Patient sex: M
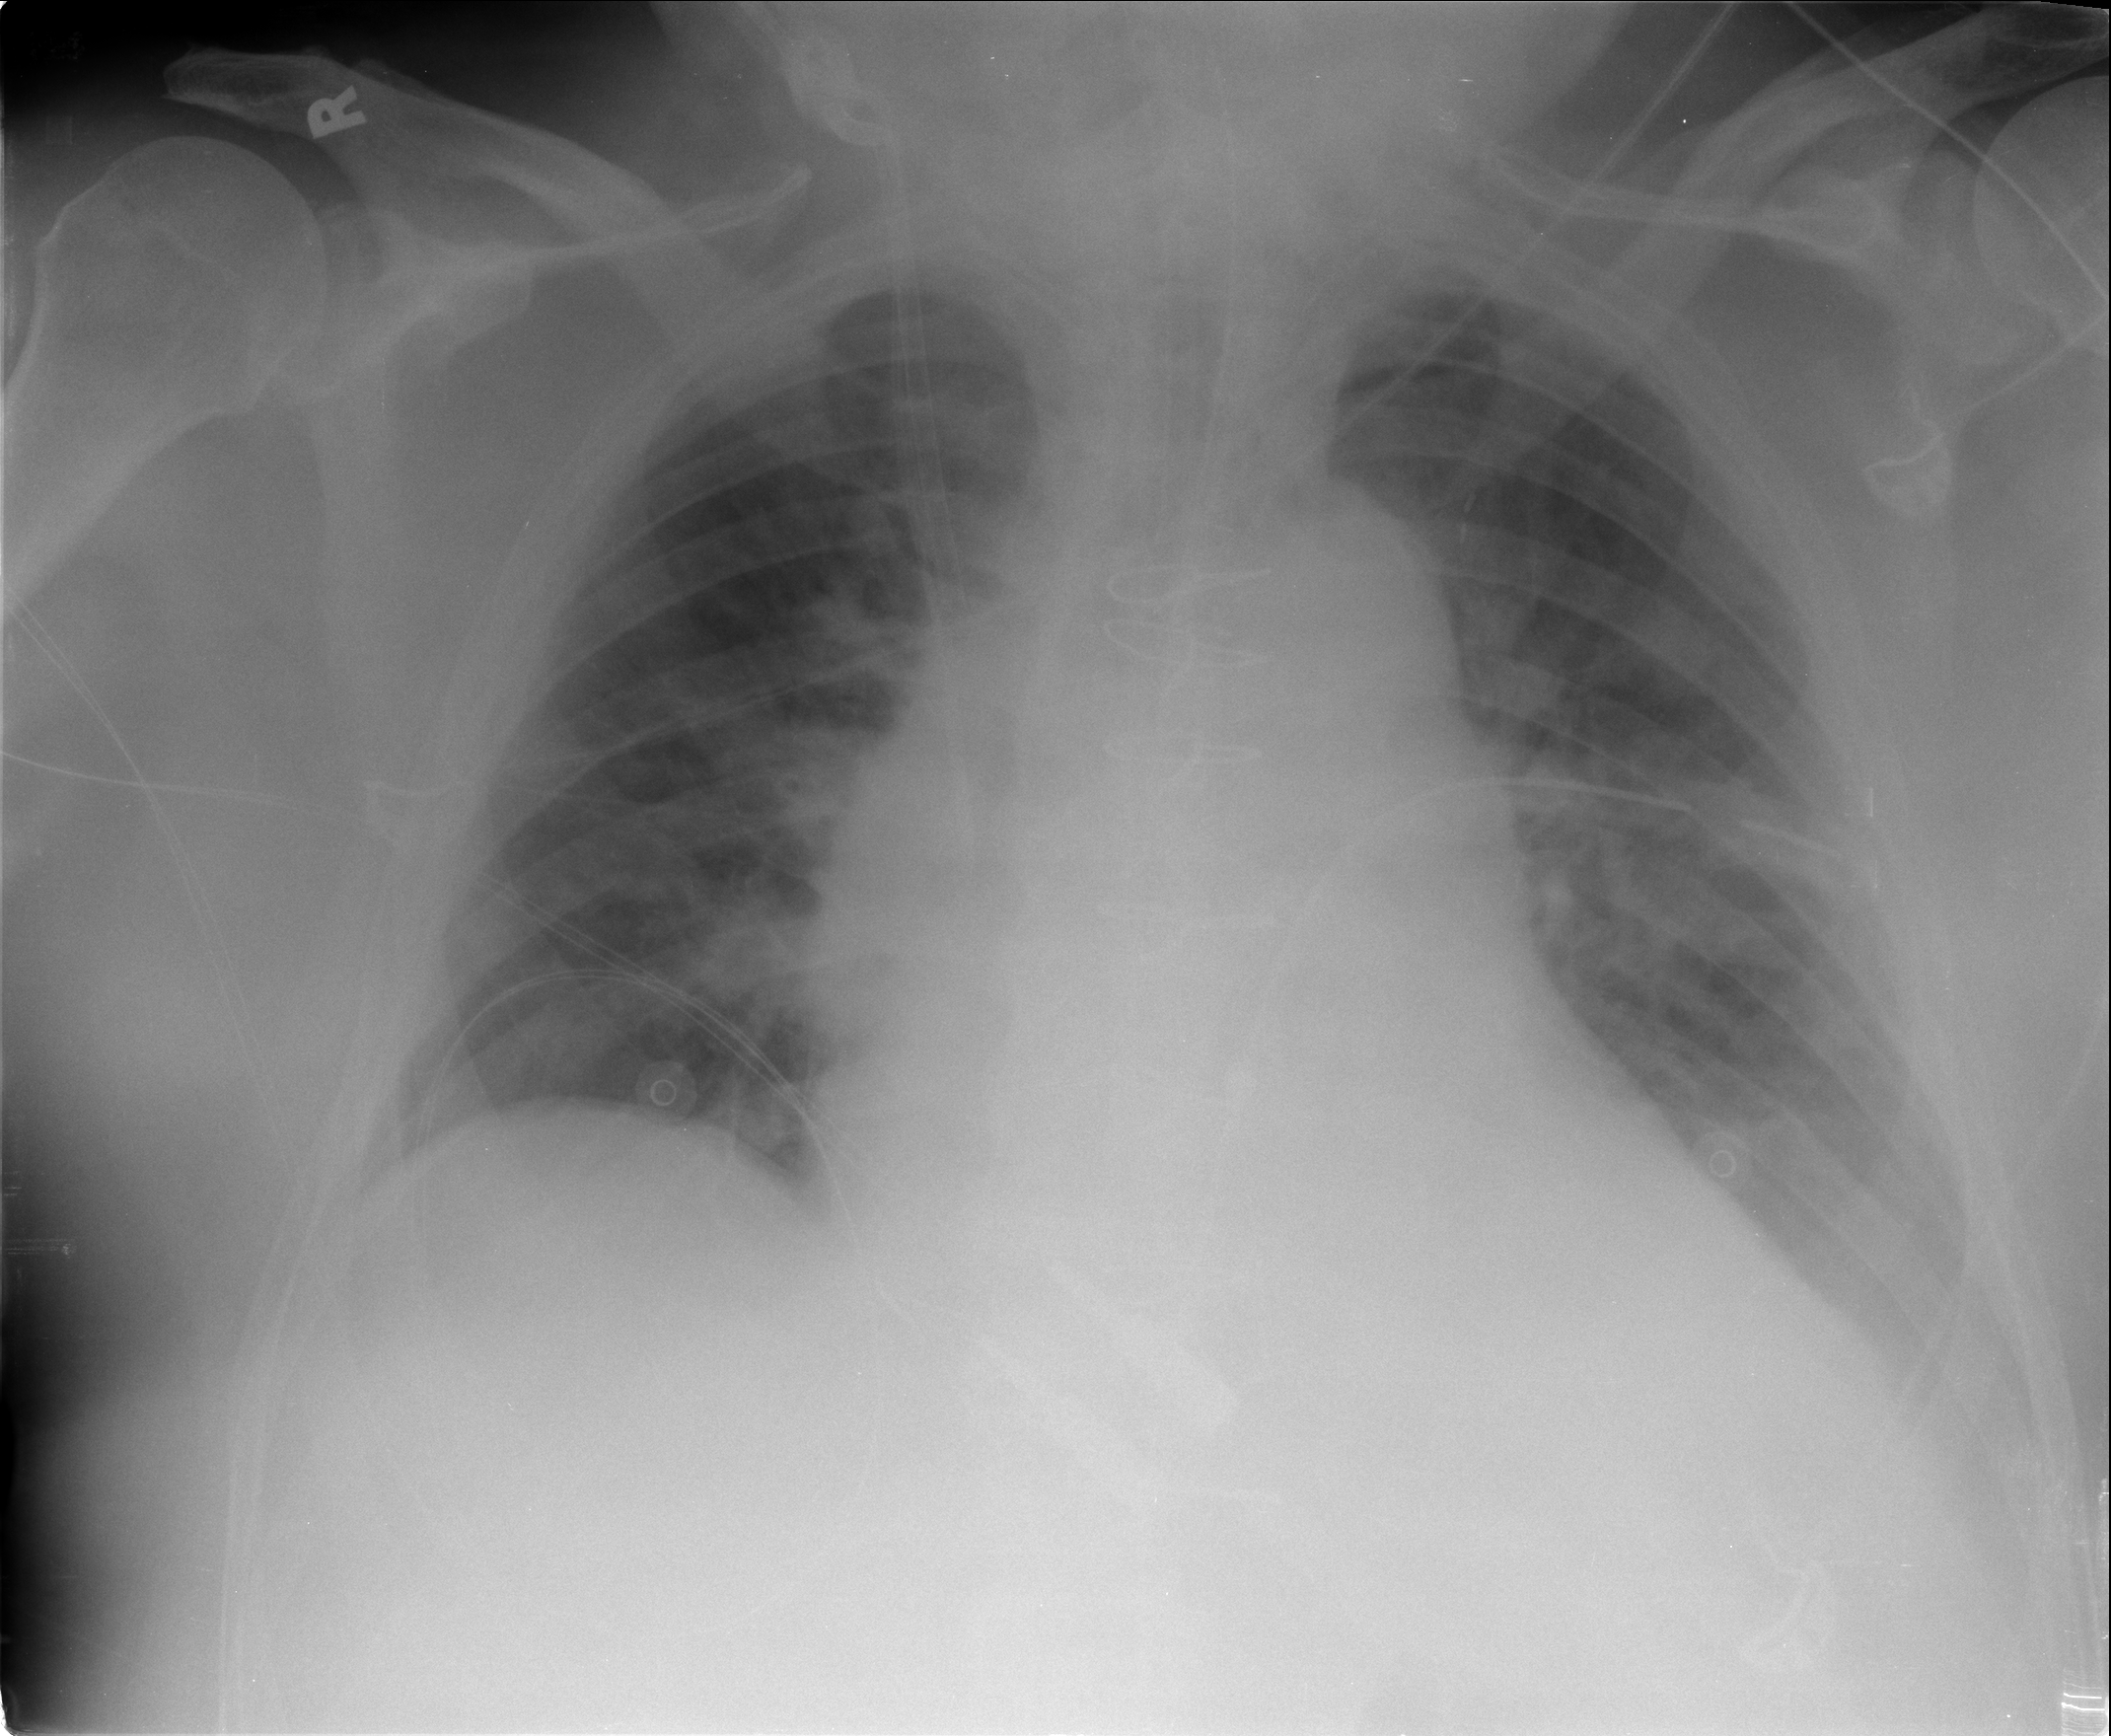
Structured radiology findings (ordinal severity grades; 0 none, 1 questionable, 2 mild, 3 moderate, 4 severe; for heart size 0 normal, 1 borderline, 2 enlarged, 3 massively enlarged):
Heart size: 2
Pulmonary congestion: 3
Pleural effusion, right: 0
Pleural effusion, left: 2
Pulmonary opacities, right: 2
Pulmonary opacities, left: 2
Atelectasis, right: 2
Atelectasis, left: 2